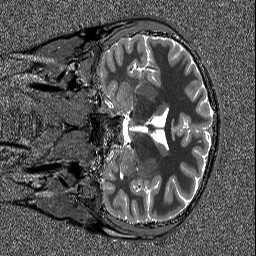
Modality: T1map
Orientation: coronal
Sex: male